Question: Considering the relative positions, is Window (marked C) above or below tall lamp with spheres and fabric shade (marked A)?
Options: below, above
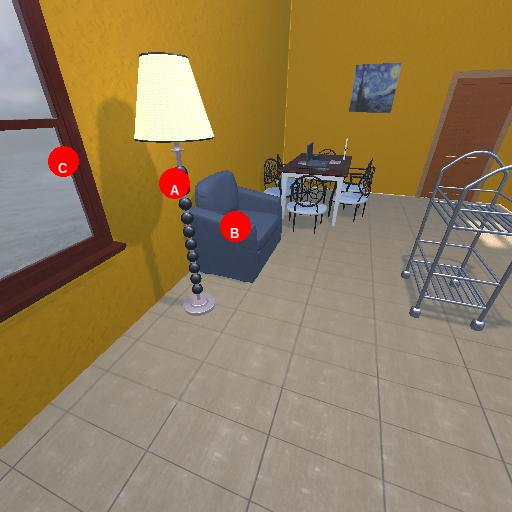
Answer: below